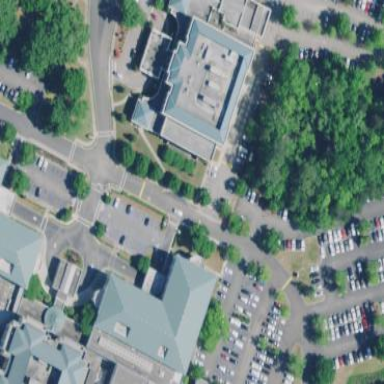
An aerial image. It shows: Hospital building.